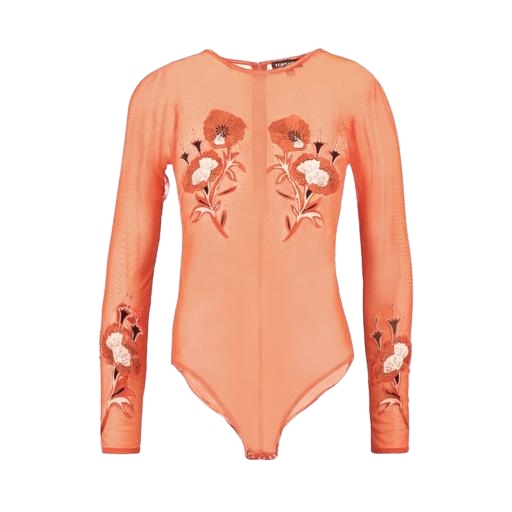
orange fwrd exclusive top, multicolor vero moda rust high neck blouse, coral sleeves, white background